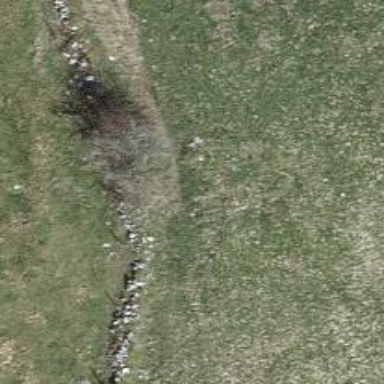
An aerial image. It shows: Dry stone wall barrier.